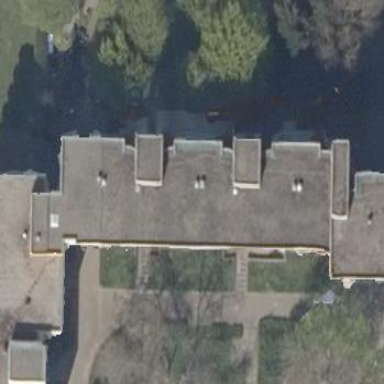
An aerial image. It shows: Apartment building with flat roof.